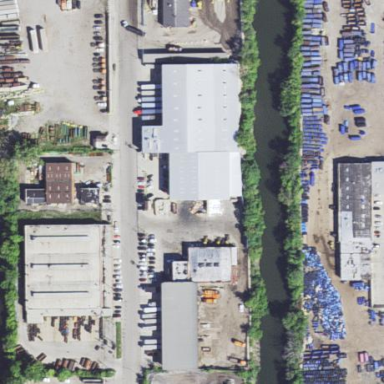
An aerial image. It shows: Industrial building serving as recycling center.